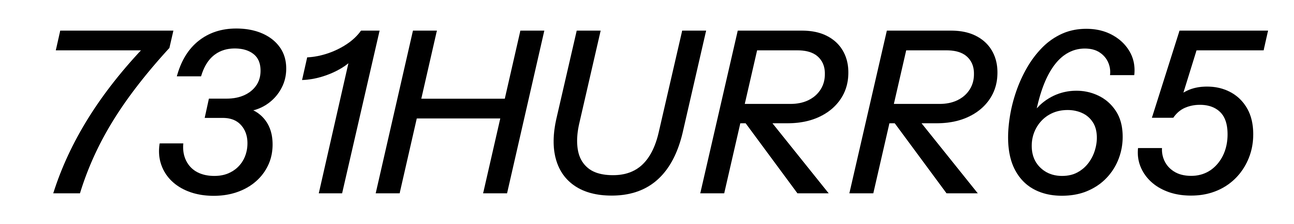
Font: InstrumentSans-Italic_Medium_Italic